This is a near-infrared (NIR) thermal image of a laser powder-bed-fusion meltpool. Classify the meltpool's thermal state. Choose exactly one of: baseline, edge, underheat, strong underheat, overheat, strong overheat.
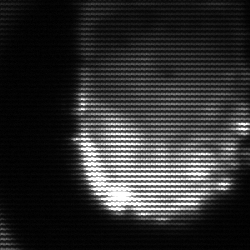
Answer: baseline